Interaction volume radius: 5 \u00c5
Interaction volume height: 15 \u00c5
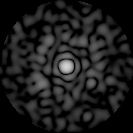
Disorder parameter: 0.8288